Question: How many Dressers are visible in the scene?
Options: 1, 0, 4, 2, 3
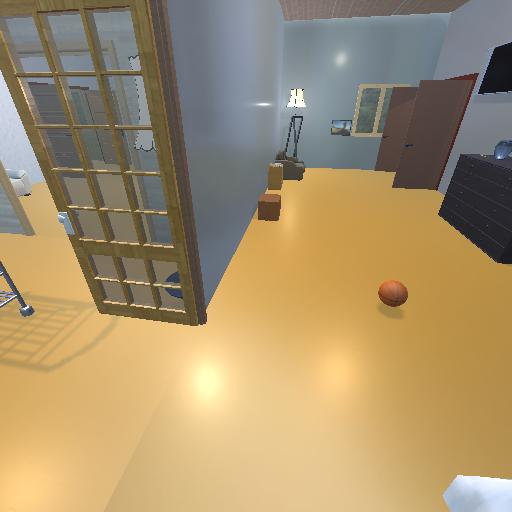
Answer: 1